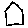
Label: house